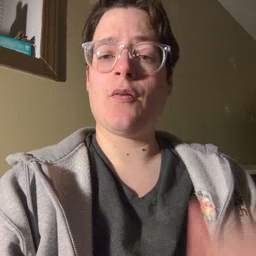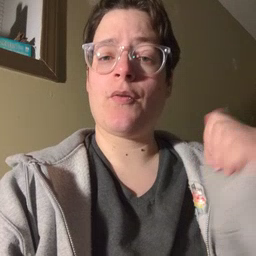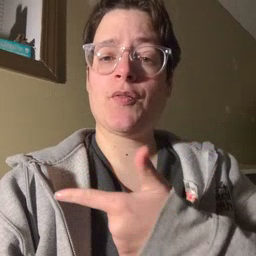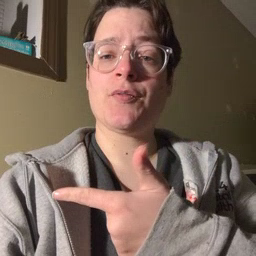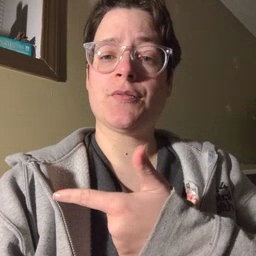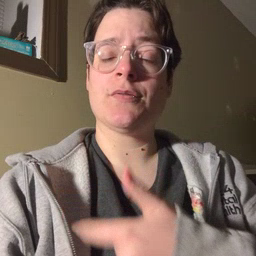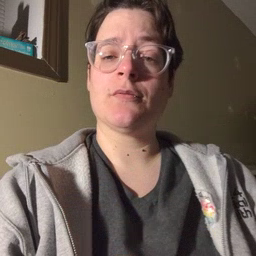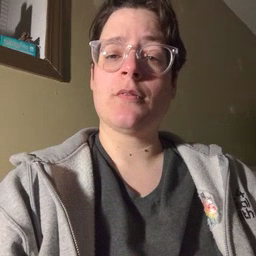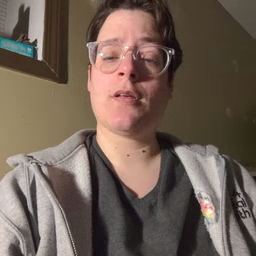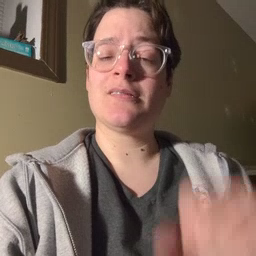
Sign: all